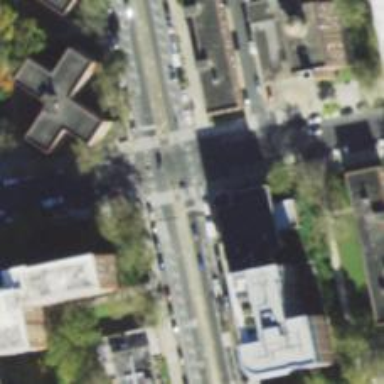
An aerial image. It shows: Footway with asphalt surface and zebra crossing marked on it.